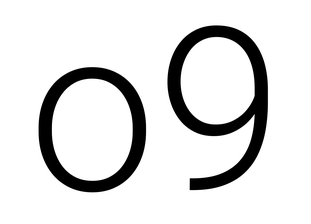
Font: Roboto_Light